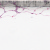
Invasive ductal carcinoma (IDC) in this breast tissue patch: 0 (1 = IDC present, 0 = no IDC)